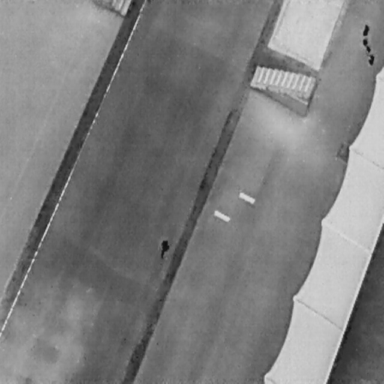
There is a Person in the infrared image.